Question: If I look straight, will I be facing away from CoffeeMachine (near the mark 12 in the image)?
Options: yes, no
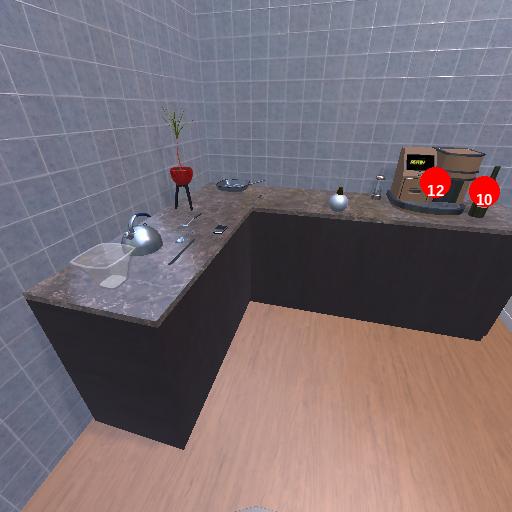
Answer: yes